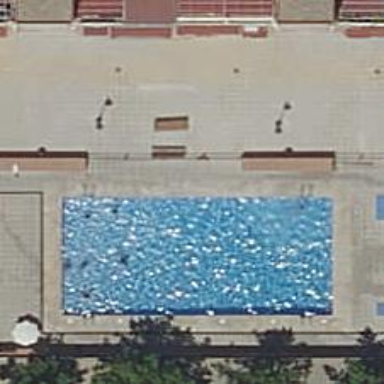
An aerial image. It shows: Swimming pool located in leisure land.